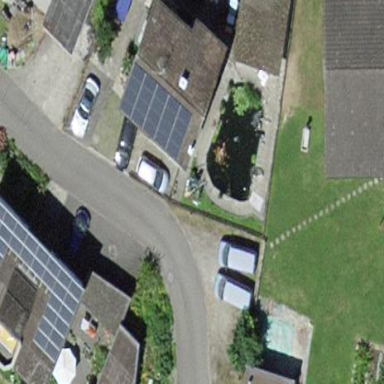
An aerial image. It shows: Building with tiled roof.